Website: home-depot
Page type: account-dashboard
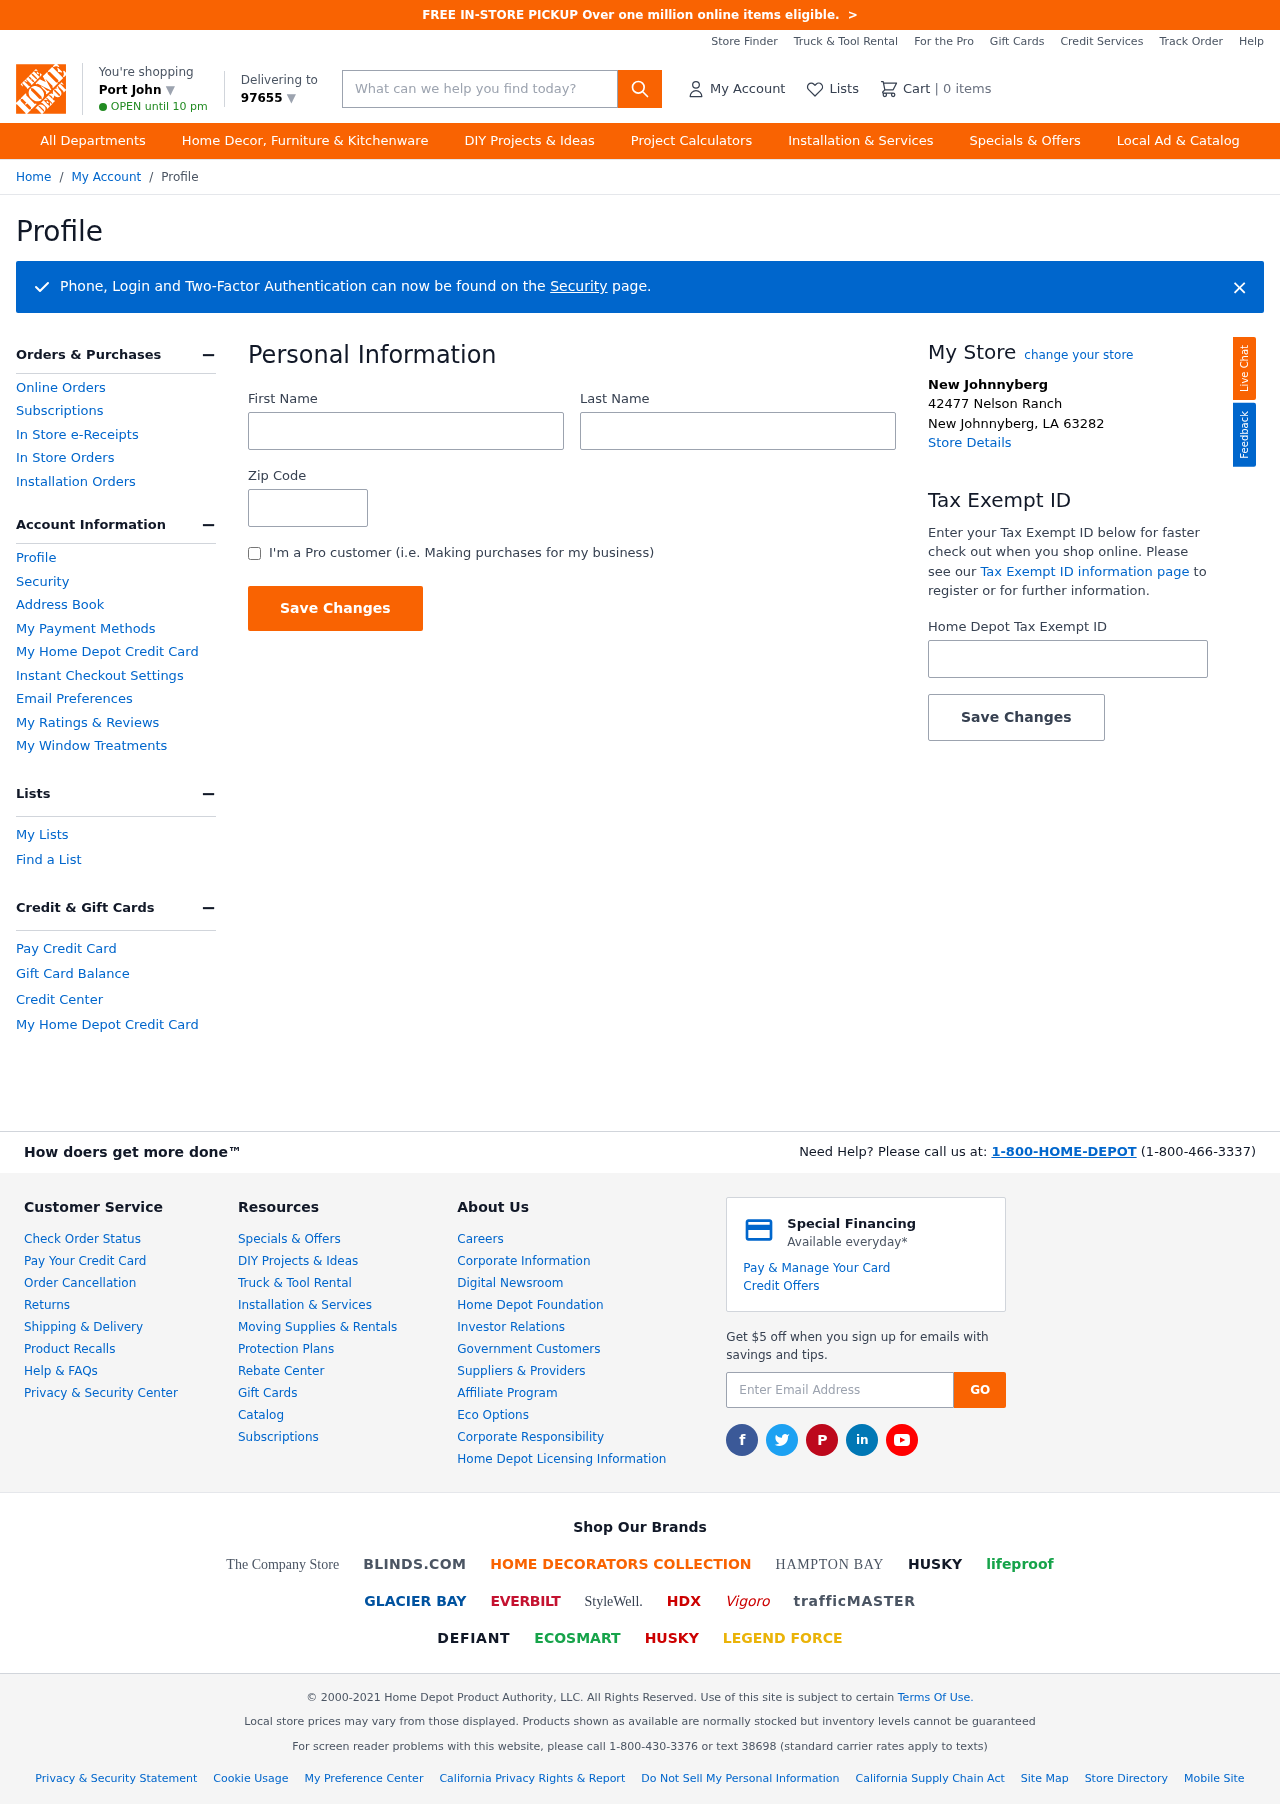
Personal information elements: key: PII_CITY
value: Port John ▼
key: PII_FIRSTNAME
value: Edward
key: PII_LASTNAME
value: Collins
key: PII_LOCATION1_CITY
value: New Johnnyberg
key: PII_LOCATION1_CITY_STATE_ZIP
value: New Johnnyberg, LA 63282
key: PII_LOCATION1_STREET
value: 42477 Nelson Ranch
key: PII_POSTCODE
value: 97655 ▼
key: PII_POSTCODE
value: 97655
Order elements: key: ORDER_NUM_ITEMS
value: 0
Search elements: key: HEADER_SEARCH
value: What can we help you find today?